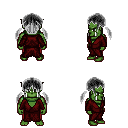
a pixel art fantasy rpg character, male body template, orc, green skin, red robe, red pants, gray twin-tailed hairstyle, four views (front, back, left, right), 2x2 character sprite sheet, small pixel art, hard edges, no anti-aliasing